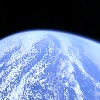
Label: cloud